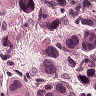
Metastatic tissue present: yes